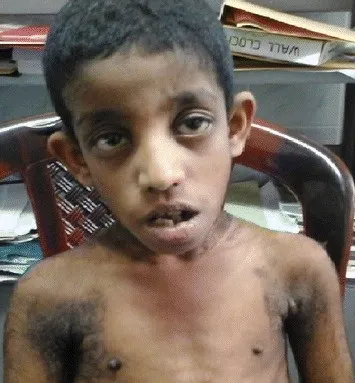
Coarse facies.
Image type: medical_photograph (other_medical_photograph)